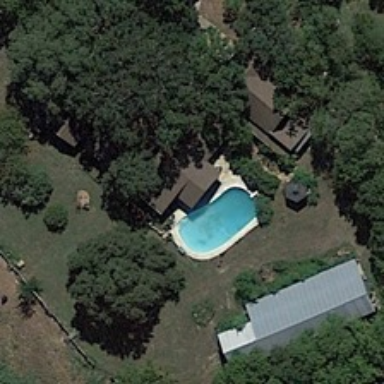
Two buildings and a swimming pool are surrounded by some green trees .